Question: i am working on angularjs. i have strange issue. i have 5 inputs i am updating these inputs using angularjs. problem is this when i am making manual changes in any input then angularjs is not updating these manual updated inputs. i am using inputs followings ways.
'''
<input type="text" name="name" id="emp.name" value="{{employee.name}}"/>
'''
and
'''
<input type="text" id="emp.name" name="name" ng-model="employee.name"/>
'''
but nothing works. anyone knows why after manuall modification angularjs not updating value of input
Please see screenshot:

The following code is where I am attempting to empty the data.
'''
$scope.$apply(function($scope){
$scope.showDetail = true;
$scope.employee = {};
});
'''
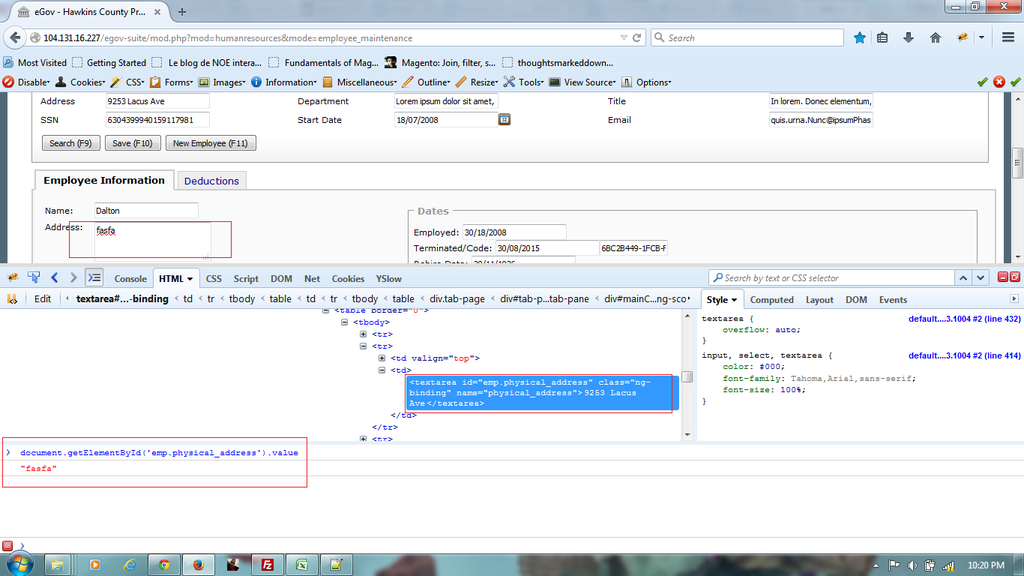
Answer: Be sure that '$scope.employee' exists before you can use 'employee.name' as a model in your input.
So somewhere in your link or controller function you should set
'''
$scope.employee = { name: 'initialName' } // Or just '' for empty name
'''
Then, also be careful with '$scope.$apply', you need to do that only if your code is running asynchronously (or in the developper console of your browser for instance).
Finally, try not to replace the whole employee reference, but instead only clear its name with your function:
'''
$scope.showDetail = true;
$scope.employee.name = ''; // If $scope.employee doesn't exists here, read my answer again
'''
Here is a jsfiddle to see it in action: <URL>